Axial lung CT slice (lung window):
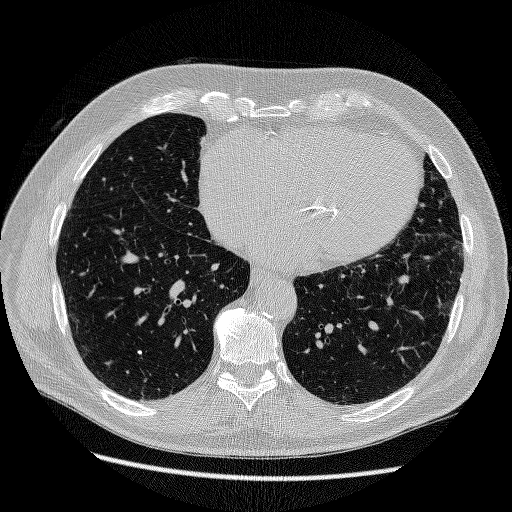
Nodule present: yes
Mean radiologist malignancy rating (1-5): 1